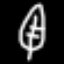
Label: leaf